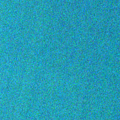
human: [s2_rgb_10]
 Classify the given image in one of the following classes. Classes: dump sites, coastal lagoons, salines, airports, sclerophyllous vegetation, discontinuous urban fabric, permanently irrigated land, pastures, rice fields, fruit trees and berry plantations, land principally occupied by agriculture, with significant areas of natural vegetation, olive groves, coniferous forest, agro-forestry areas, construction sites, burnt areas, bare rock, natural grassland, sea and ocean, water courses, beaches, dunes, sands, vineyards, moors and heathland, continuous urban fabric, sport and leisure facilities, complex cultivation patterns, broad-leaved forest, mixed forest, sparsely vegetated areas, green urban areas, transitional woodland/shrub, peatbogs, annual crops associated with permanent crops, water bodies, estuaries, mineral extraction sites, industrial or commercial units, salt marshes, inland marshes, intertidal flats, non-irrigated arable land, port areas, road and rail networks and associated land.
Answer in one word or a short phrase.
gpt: sea and ocean